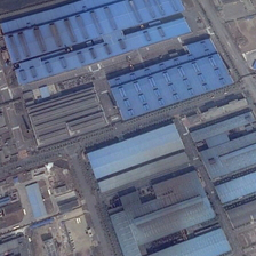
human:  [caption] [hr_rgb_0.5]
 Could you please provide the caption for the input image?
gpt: Blue industrial areas are gradually becoming black due to old problems.

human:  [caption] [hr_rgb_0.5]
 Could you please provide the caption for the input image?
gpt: Due to the old problems, the blue industrial area is gradually turning black

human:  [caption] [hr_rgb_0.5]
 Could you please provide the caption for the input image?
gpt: Due to old problems, the blue industrial area is gradually turning black.

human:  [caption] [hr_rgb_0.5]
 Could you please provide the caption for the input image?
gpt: Blue industrial areas are gradually black due to old problems

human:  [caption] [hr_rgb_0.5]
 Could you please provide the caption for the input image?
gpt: The blue industrial area is gradually becoming black due to old problems